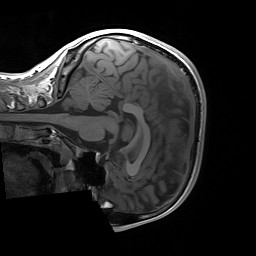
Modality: T1w
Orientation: sagittal